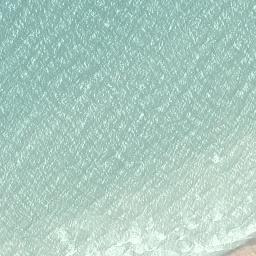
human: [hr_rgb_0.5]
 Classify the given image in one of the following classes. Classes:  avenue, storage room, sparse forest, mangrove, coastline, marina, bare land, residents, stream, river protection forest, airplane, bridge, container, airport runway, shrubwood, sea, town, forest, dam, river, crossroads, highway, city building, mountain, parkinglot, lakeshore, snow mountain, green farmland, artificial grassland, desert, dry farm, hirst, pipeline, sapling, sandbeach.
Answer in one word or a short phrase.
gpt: sea